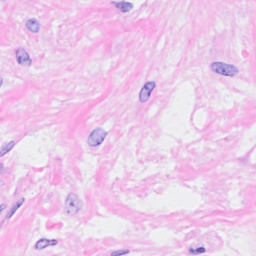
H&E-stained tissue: Breast